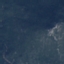
Land use / land cover: HerbaceousVegetation